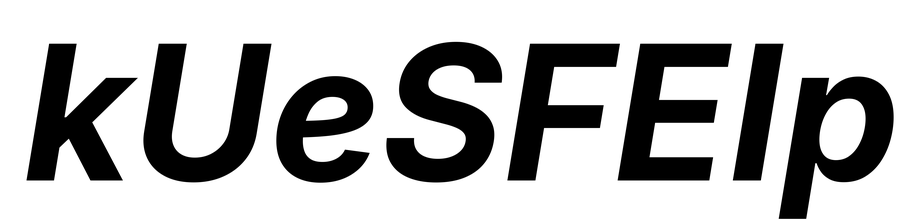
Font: Inter-Italic_Bold_Italic